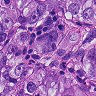
Metastatic tissue present: yes